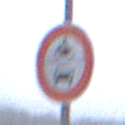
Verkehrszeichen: VerbotKraftfahrzeuge
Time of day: MorningAfternoon
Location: Outdoor (Suburban)
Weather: Overcast
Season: NotSpecified
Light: Natural